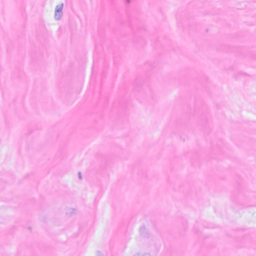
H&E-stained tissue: Breast